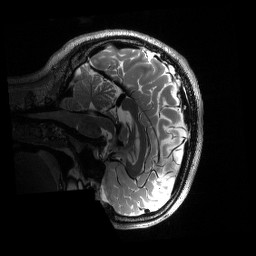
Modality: T2w
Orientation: sagittal
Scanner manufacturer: siemens
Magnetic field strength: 3 T
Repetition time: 3.2 s
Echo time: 0.563 s